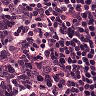
Metastatic tissue present: no